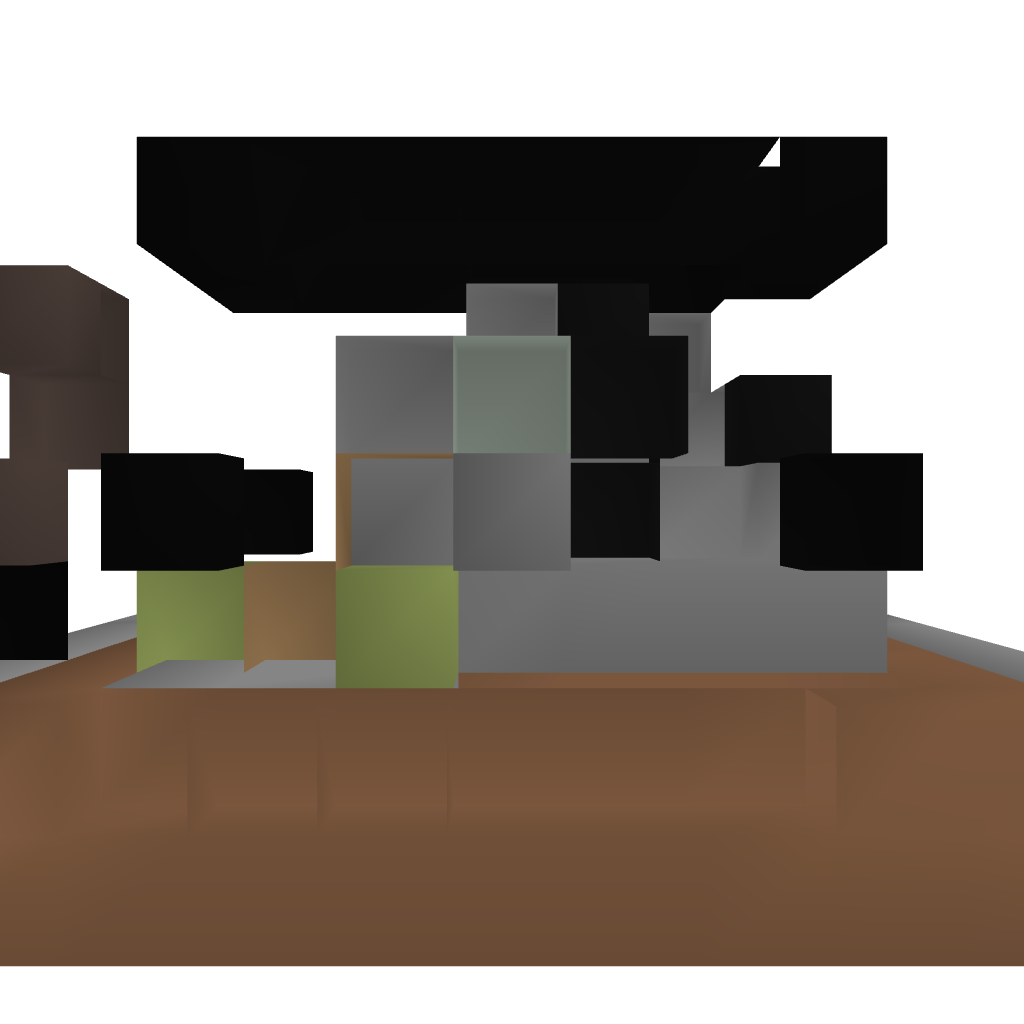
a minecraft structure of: Weather Station